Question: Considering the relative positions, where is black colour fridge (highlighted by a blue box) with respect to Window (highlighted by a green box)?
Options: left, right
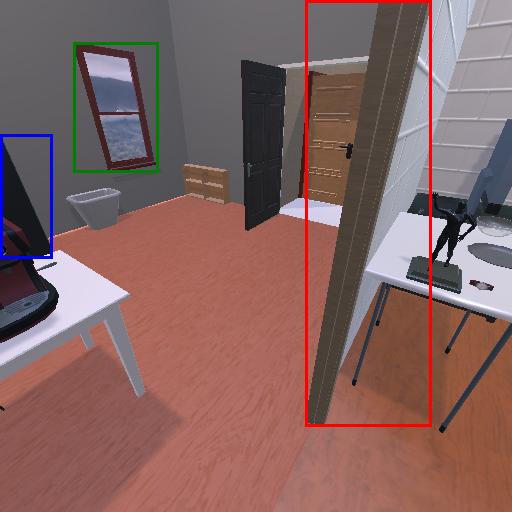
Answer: left